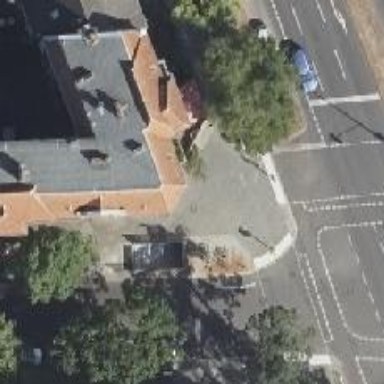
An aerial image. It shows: Pub.